Question: This is my first question on your forum, and I wish to find an answer, maybe it's a dumb question for everyone of you but I'm beginning with a JavaScript boot-camp and I'm curious how to do change the highlighted value with TamperMonkey

Another little question: Is there any macro recorder for TamperMonkey, like the one provided in Microsoft Office products to record a VB macro then edit it later?
'''
<html class=" video videoautoplay">
<body data-no-turbolink="true">
<meta content="width=device-width,initial-scale=1.0,user-scalable=no"
name="viewport">
<meta id="fedora-keys" data-commit
sha="f232f03c4db92d93cff3bee17185864b56d67336" data-env="production"
'''
'''
(function() {
'use strict';
var link = document.createElement('meta');
link.setAttribute('name', 'data-env');
link.content = "development";
document.getElementsByTagName('head')[0].appendChild(link);
})();
'''
I'm trying to change "production" to "development" with TamperMonkey, but I blame my ignorance of the programming language.
Regards
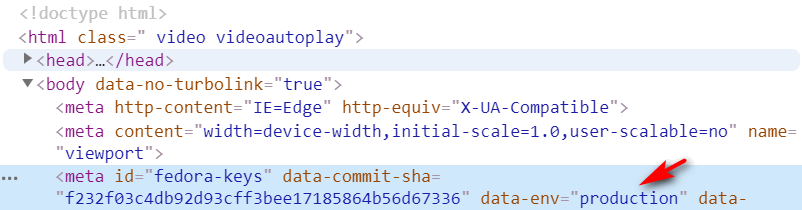
Answer: Try the following to change the element directly:
'''
(function() {
'use strict';
//get the meta element with id fedora-keys
var link = document.querySelector('meta#fedora-keys');
//set the data-env attribute to development
link.setAttribute('data-env', 'development');
})();
'''